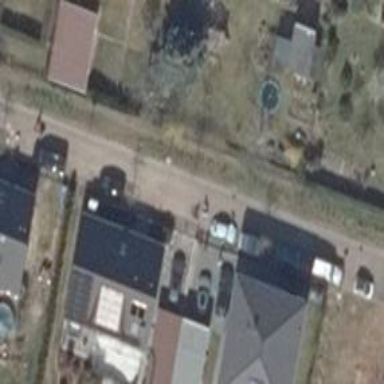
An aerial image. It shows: Driveway.